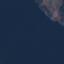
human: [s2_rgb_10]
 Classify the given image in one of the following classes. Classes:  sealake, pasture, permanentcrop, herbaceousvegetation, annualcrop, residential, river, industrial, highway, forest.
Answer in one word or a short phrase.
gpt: SeaLake